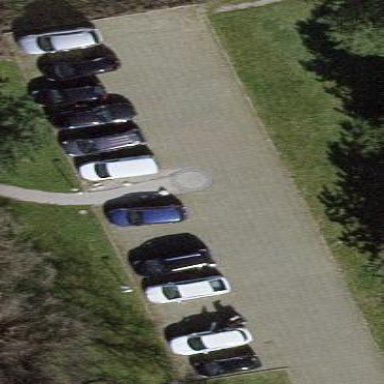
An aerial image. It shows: Parking area with surface.